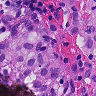
Metastatic tissue present: yes